Question: iAD advertising is not shown in app store application. But everything is OK when I launch it with xCode and when I test in with Testflight.
My app appeared on app store on the 7th of January (3 days ago) and when I download it from App Store I don't see ads.
Here is the screen of my itunes settings (so I don't think that the problem is there):

May be I need to setup smth in itunesconnect?
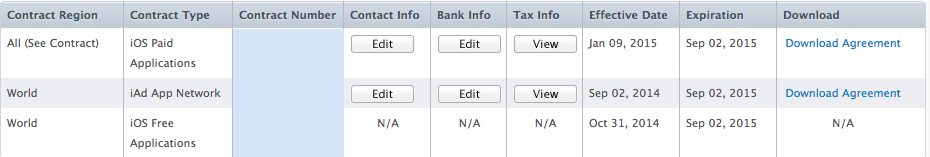
Answer: -> Actually Ads appeared after one day. I don't know, but this was the first time I used them on an app, so I received in iTunes Connect a message that iAds were activated after one day.
-> iAd may not be displayed on your device if there is no Ad available to display targeting your device and your type of application. Even if iAd is available, there may be no advertisers that chose to launch ads that corresponds to your app
-> Currently iAd is supported in some of the countries. Because of this it might be possible you are not able to see the ads.
Supported Countries,
'''
iAd campaigns currently run in the U.S, Canada, Mexico, U.K., France, Germany, Italy, Spain, Australia, New Zealand, and Japan. (as per Oct. 2013 )
'''